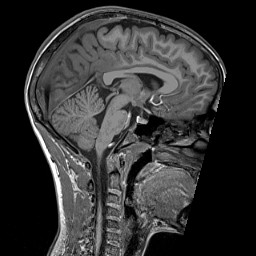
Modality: T1w
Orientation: sagittal
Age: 12
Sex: male
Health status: ill